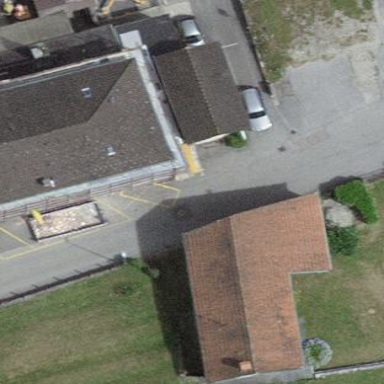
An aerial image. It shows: Building with gabled roof made of brown roof tiles. The roof orientation is along the building.